Question: I have the following ManyToMany (bidirectional) relationship:
'''
@Entity
public class Proposal extends Model {
...
@ManyToMany
public List<Tag> tags;
}
@Entity
public class Tag extends Model {
...
@ManyToMany(mappedBy="tags")
public List<Proposal> taggedProposals;
}
'''
And I want to populate my DB with some test data using a yaml file (to display later using a simple view). This is part of my yaml file:
'''
...
- &prop2 !!models.Proposal
id: 2
title: Prop2 title
proposer: *user2
- &prop3 !!models.Proposal
id: 3
title: Prop3 title
proposer: *user3
# Tags
- &tag1 !!models.Tag
name: Tag1 name
desc: Tag1 description
taggedProposals:
- *prop1
- &tag2 !!models.Tag
name: Tag2 name
desc: Tag2 description
taggedProposals:
- *prop2
- *prop3
'''
The problem is that when I try to display a Proposal's 'tags' or a Tag's 'taggedProposals', the ArrayLists are empty! I tried using <URL> without success. All the other data is being loaded and displayed correctly.
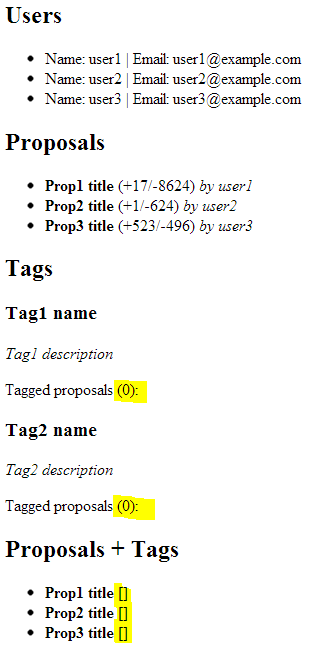
Answer: If the answer posted by Leon Radley was accurate, it is no longer the case !
Play evolved and, since the 2.1 version, manyToMany reference initialization by list now work (<URL> ! See User.zones for an example of how it works.
'''
zones:
- &zone1 !!models.Zone
id: 1
gtbName: "ZZ01"
- &zone2 !!models.Zone
...
users:
- &user4 !!models.User
id: 4
profile: *profile4
defaultZone: *zone3
zones:
- *zone1
- *zone2
- *zone3
'''